Question: does anyone know how to insert 4 rows after each row, from row 2 to row 5? Of course using Excel VBA. I attach a picture to explain it better.
Any hints will be really appreciated.
Regards!

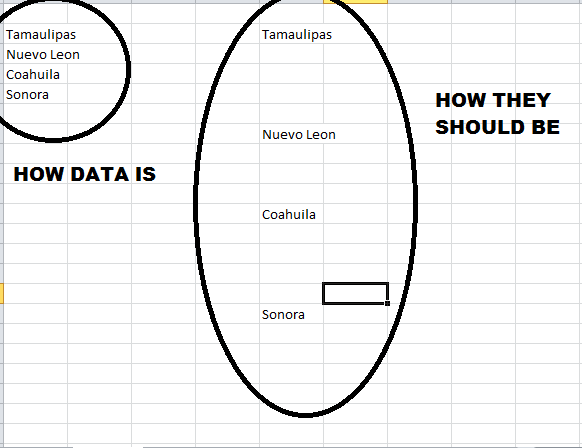
Answer: Try below code
'''
Sub InsertRow()
Dim lastRow As Long
lastRow = Range("A" & Rows.Count).End(xlUp).Row
For i = lastRow To 3 Step -1
Cells(i, 1).Resize(4).Insert Shift:=xlDown
Next
End Sub
'''